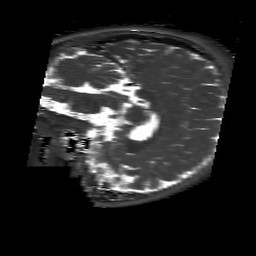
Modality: T2map
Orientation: sagittal
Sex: male
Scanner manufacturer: siemens
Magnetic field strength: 3 T
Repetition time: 4 s